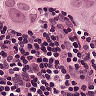
Metastatic tissue present: yes